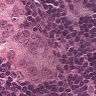
Metastatic tissue present: yes